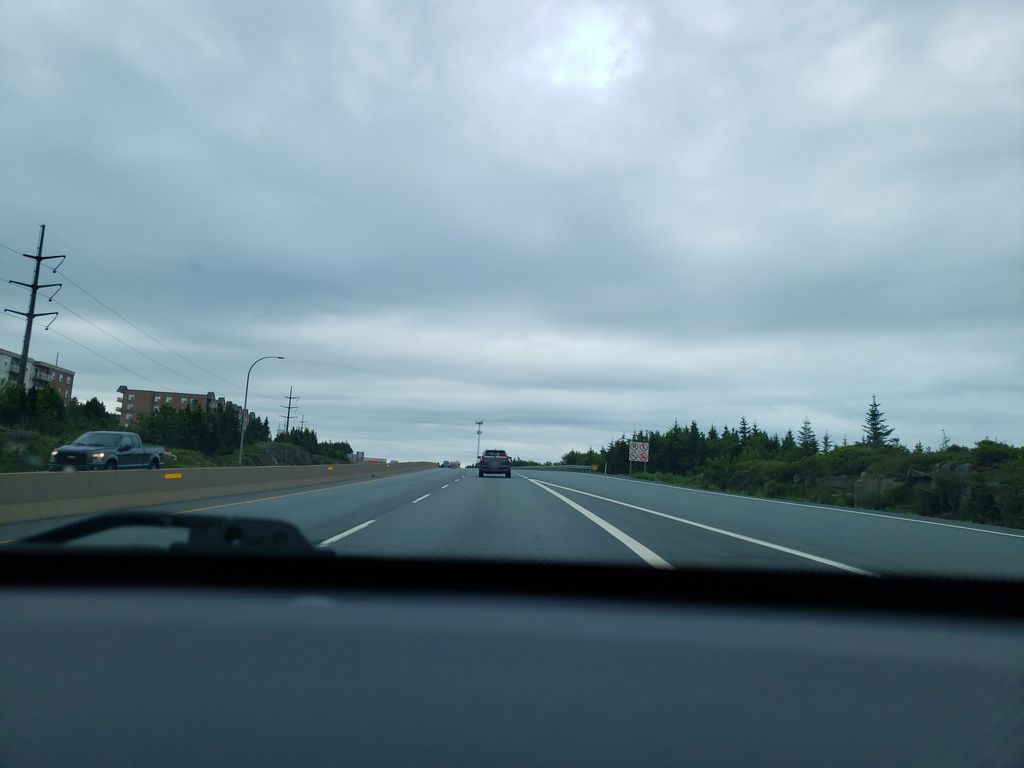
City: halifax